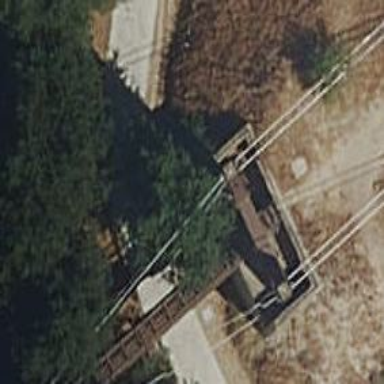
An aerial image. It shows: Metal path on aqueduct bridge.